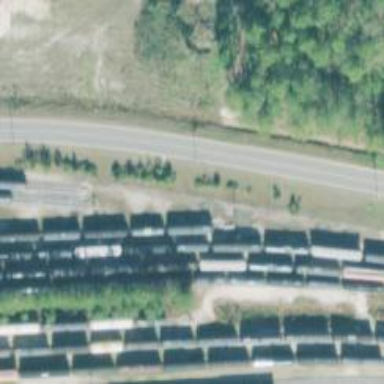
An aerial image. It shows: Rail spur service.